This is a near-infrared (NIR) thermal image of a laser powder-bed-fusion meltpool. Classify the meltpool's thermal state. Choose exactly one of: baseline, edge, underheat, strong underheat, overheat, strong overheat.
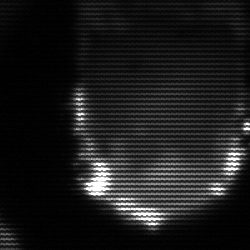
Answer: baseline